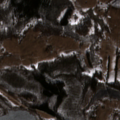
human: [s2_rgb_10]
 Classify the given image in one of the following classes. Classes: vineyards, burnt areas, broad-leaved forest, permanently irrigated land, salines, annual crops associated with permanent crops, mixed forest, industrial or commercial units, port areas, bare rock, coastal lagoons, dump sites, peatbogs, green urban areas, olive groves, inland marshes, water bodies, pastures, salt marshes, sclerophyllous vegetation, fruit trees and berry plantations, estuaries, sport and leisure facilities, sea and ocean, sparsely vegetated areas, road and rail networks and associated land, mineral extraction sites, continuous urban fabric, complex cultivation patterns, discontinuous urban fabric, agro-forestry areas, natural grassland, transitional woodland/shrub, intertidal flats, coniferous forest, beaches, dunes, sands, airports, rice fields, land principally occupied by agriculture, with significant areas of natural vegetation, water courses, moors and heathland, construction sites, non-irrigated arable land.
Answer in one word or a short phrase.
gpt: pastures, complex cultivation patterns, land principally occupied by agriculture, with significant areas of natural vegetation, broad-leaved forest, mixed forest, transitional woodland/shrub, inland marshes